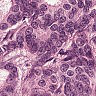
Metastatic tissue present: yes